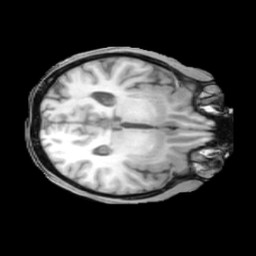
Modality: T1w
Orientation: axial
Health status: ill
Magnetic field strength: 3 T